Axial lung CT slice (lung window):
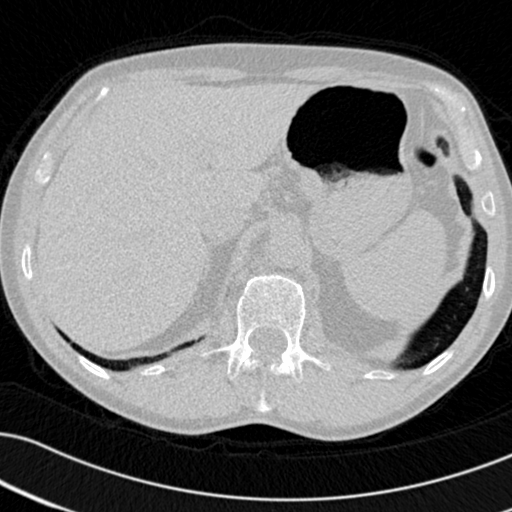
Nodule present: no